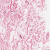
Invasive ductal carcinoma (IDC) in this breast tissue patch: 0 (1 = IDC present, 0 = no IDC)